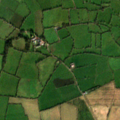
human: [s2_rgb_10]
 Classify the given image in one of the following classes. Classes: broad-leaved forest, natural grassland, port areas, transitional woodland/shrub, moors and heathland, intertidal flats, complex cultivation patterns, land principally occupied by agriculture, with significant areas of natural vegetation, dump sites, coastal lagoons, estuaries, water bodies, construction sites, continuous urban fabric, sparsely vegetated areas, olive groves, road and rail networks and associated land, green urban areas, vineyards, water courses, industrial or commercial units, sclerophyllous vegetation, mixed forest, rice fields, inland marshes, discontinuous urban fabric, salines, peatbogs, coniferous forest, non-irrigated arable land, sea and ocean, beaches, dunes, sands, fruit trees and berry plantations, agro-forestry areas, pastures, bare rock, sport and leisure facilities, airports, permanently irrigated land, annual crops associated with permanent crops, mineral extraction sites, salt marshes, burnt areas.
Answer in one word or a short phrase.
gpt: pastures, complex cultivation patterns, coniferous forest